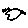
Label: fish